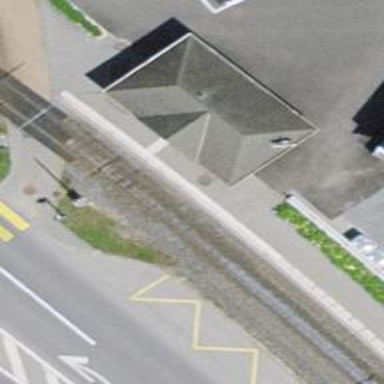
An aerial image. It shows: Narrow-gauge railway track with one electrified contact line.